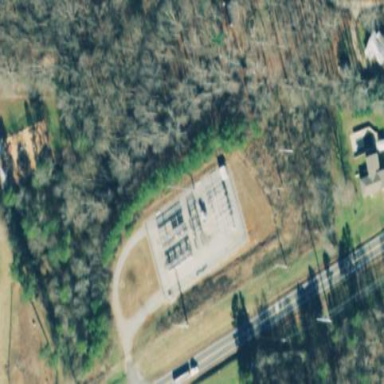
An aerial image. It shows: Distribution power substation secured by fence.